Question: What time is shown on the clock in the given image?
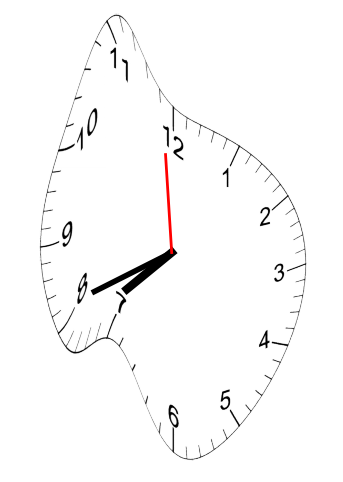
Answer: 07:40:59